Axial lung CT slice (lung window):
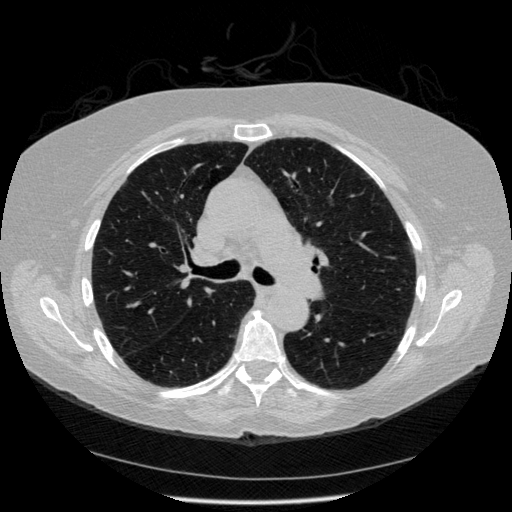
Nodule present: no